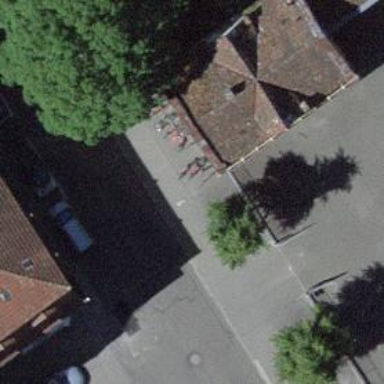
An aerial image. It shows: Bicycle rental facility.